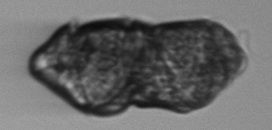
Label: Margalefidinium